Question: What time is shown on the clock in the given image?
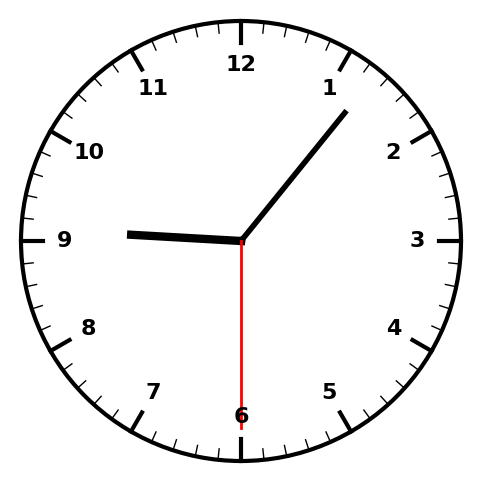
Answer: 09:06:30